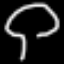
Label: mushroom